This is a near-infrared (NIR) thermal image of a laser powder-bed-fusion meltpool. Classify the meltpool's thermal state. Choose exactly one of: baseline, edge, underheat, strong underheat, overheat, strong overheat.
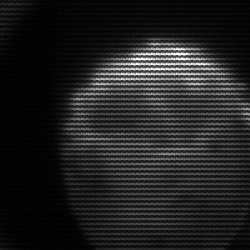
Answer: edge